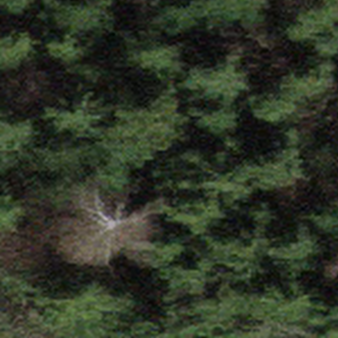
Label: other